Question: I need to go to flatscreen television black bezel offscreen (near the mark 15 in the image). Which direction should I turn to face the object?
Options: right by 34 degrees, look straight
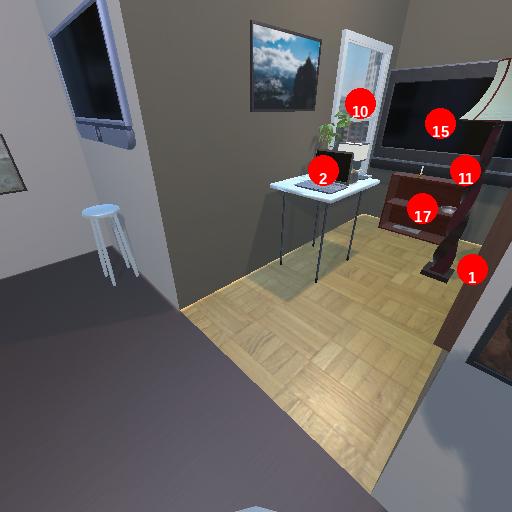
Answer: right by 34 degrees